Frequency: 95000
Velocity: 0,2945
Power: 22,6
Pulse duration: 0,0000001
Pass count: 1
Magnification: 10
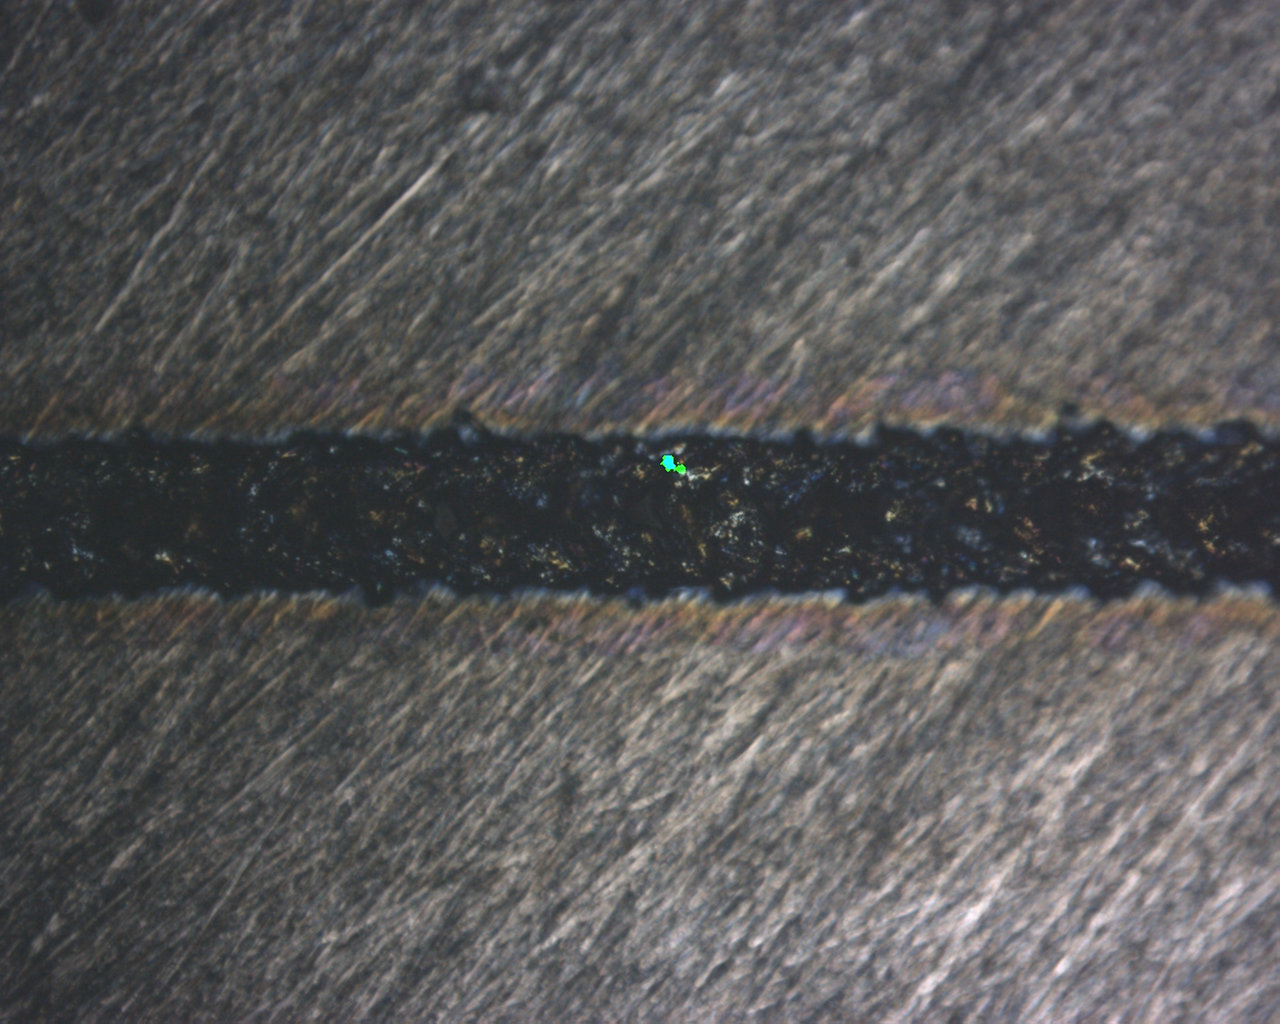
Measured width: 135.663
Other width: 54.724